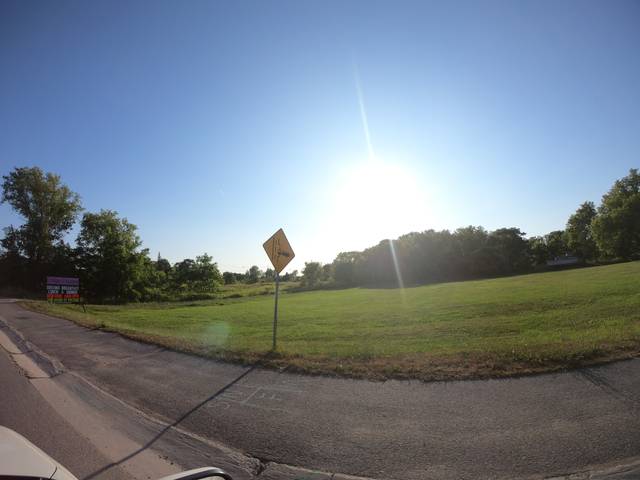
Region: Canada
Coordinates: 44.017, -77.136